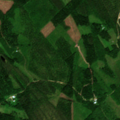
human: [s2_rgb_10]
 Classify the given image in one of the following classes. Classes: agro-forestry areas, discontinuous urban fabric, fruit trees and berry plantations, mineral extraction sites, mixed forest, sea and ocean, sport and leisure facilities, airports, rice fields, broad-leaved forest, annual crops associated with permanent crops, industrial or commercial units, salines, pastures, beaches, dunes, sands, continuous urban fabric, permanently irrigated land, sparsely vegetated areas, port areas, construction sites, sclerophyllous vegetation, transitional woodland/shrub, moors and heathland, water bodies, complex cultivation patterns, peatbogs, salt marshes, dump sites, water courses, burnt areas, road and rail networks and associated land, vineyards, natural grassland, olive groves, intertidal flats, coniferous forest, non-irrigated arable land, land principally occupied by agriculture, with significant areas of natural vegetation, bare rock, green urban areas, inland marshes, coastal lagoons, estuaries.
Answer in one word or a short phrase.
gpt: broad-leaved forest, coniferous forest, mixed forest, transitional woodland/shrub